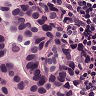
Metastatic tissue present: yes